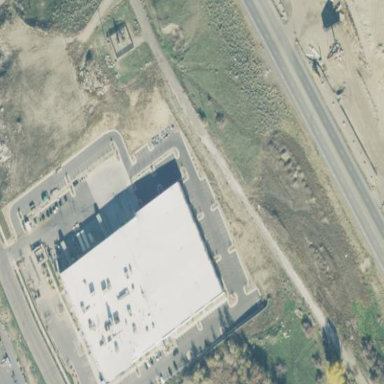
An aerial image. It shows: Commercial building.